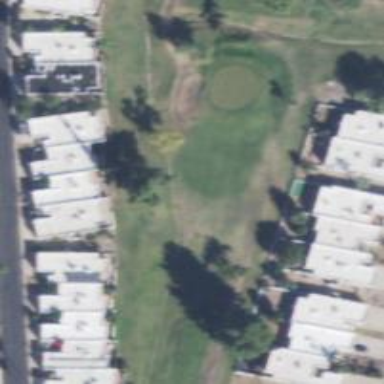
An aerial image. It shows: Path for both roads and golfers.